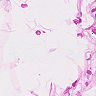
Metastatic tissue present: no